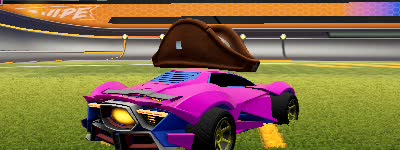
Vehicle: werewolf